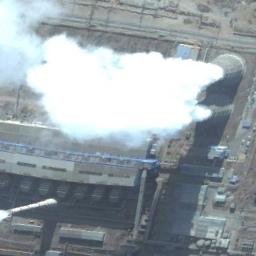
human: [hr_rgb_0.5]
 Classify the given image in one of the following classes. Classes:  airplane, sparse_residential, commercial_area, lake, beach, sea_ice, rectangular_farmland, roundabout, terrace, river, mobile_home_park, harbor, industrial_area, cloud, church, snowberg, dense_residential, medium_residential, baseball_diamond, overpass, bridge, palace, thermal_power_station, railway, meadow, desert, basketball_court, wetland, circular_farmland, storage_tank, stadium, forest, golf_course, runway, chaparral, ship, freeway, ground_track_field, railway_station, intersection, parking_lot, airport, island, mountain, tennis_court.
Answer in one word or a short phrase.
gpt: thermal_power_station